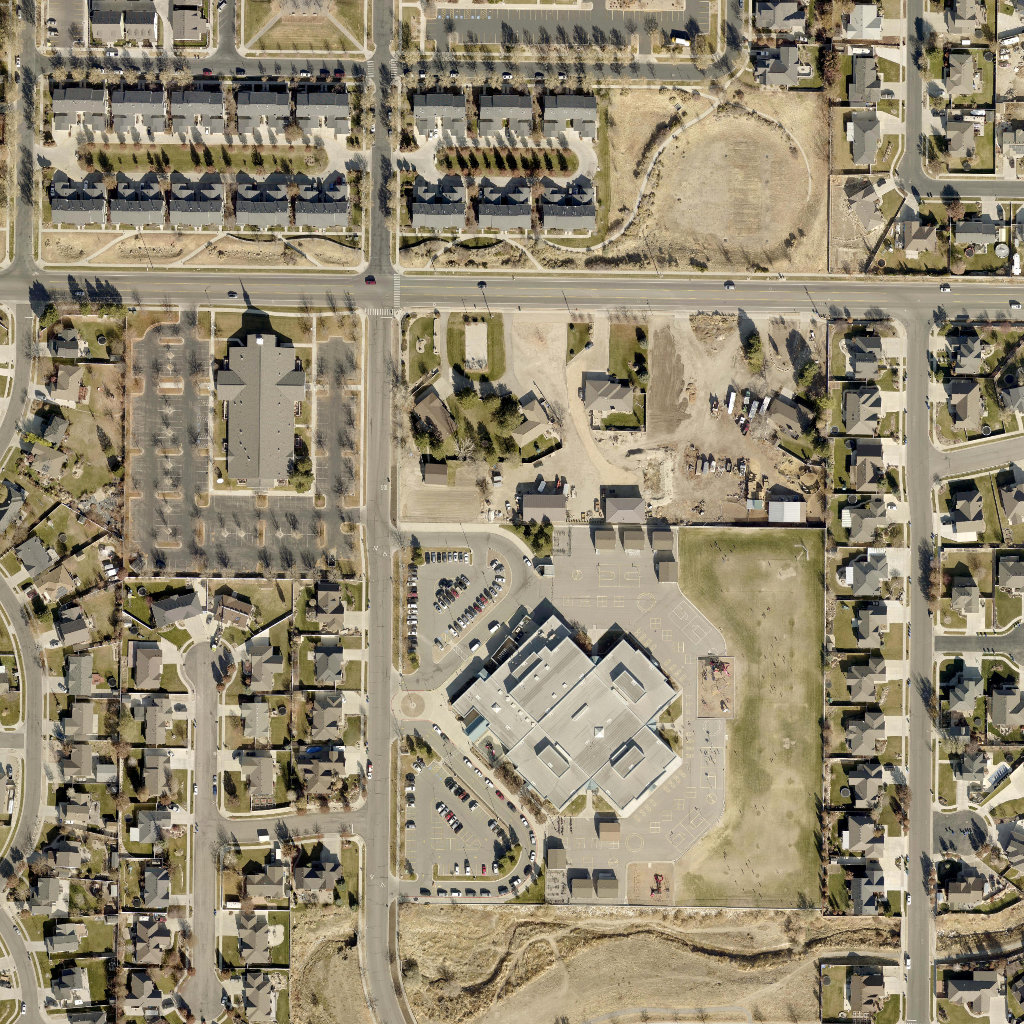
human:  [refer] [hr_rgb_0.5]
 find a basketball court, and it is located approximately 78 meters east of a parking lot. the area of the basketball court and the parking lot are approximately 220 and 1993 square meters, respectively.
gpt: <box>[[65, 58, 69, 62, 0]]</box>